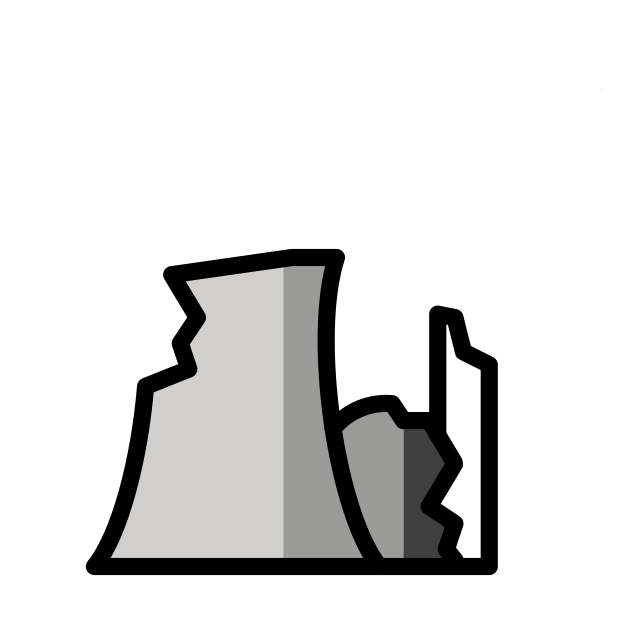
nuclear power plant ruin